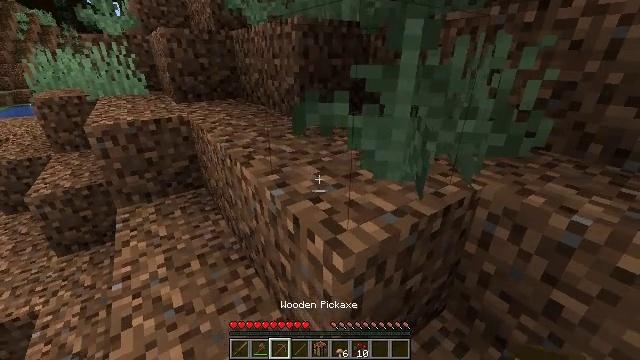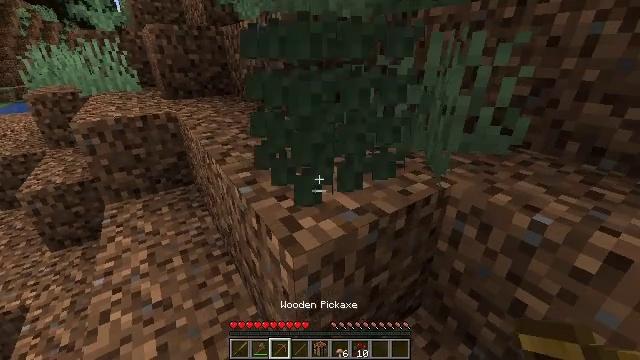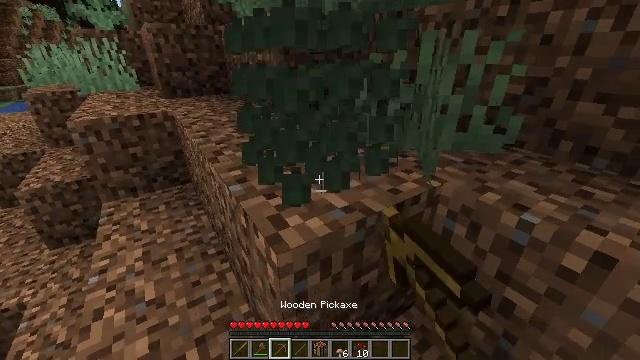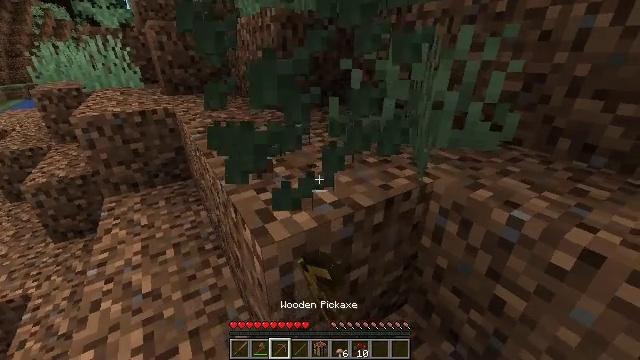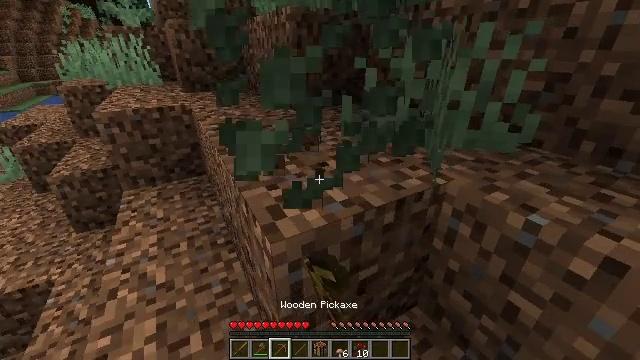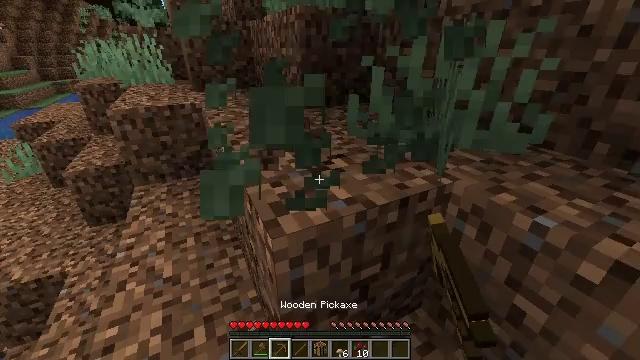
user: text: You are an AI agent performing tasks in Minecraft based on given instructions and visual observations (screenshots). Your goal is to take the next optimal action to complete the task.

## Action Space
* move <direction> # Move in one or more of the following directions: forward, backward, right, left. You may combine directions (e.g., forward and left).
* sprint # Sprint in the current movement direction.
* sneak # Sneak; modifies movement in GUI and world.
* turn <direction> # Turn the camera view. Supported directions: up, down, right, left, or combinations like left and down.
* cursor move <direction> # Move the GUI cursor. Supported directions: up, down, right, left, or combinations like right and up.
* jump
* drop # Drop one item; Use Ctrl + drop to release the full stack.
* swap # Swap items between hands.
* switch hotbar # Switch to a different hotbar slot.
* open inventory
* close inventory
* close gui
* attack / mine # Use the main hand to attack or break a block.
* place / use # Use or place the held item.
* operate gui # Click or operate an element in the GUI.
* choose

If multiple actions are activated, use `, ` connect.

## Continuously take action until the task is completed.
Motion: motion action
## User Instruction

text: Harvest some fern.
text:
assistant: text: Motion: attack / mine
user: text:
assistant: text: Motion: attack / mine
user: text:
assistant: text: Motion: turn left, attack / mine
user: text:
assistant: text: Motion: turn left, attack / mine
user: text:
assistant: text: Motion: turn left, attack / mine
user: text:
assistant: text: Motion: attack / mine